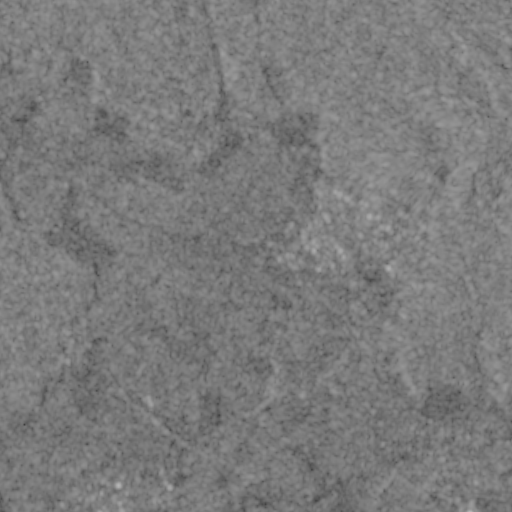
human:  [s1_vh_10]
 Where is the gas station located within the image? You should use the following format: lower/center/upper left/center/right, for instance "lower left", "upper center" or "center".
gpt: The gas station is located in the lower right of the image.
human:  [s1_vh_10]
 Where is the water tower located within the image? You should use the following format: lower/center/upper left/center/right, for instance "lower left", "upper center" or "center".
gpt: The water tower is located in the lower center of the image.
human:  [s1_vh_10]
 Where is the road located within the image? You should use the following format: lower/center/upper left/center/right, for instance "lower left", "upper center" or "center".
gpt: There is no road in the image.

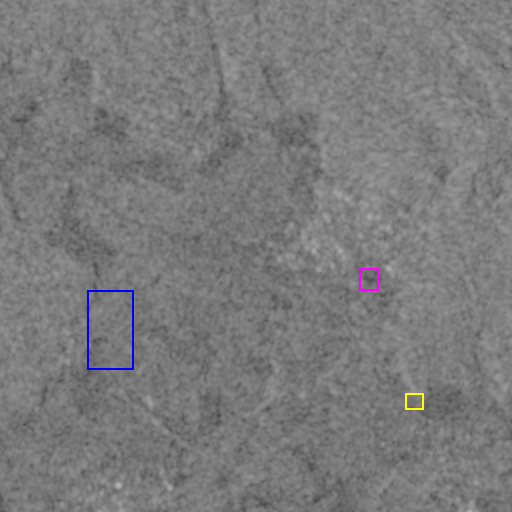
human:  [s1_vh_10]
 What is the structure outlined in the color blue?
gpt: The structure outlined in blue is a crop field.
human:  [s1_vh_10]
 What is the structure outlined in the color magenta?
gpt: The structure outlined in magenta is a park.
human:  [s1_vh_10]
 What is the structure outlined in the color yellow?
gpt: The structure outlined in yellow is a parking lot.
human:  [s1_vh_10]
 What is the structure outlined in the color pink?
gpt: There is no pink outline.